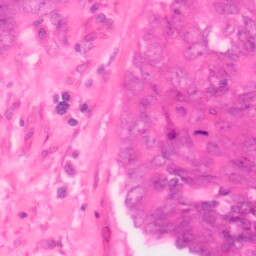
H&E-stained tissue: Colon